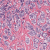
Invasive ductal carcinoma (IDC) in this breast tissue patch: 1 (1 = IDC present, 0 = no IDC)